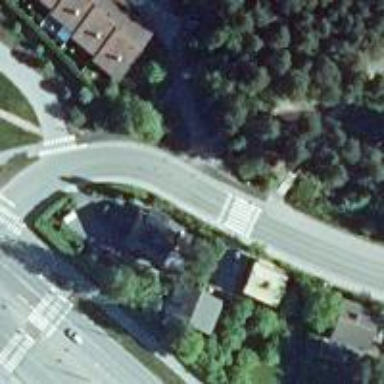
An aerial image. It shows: Marked crossing on the road.